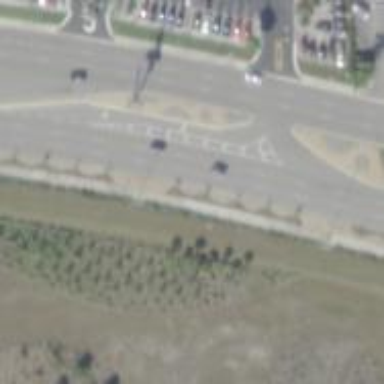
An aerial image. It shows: Asphalt road with secondary link designation.